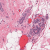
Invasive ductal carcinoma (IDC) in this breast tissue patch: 0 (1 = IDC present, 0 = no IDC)